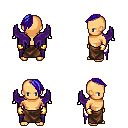
a pixel art fantasy rpg character, male body template, human, tanned skin, purple wings, robe skirt, blue long mohawk hairstyle, gold gloves, four views (front, back, left, right), 2x2 character sprite sheet, small pixel art, hard edges, no anti-aliasing